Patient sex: F
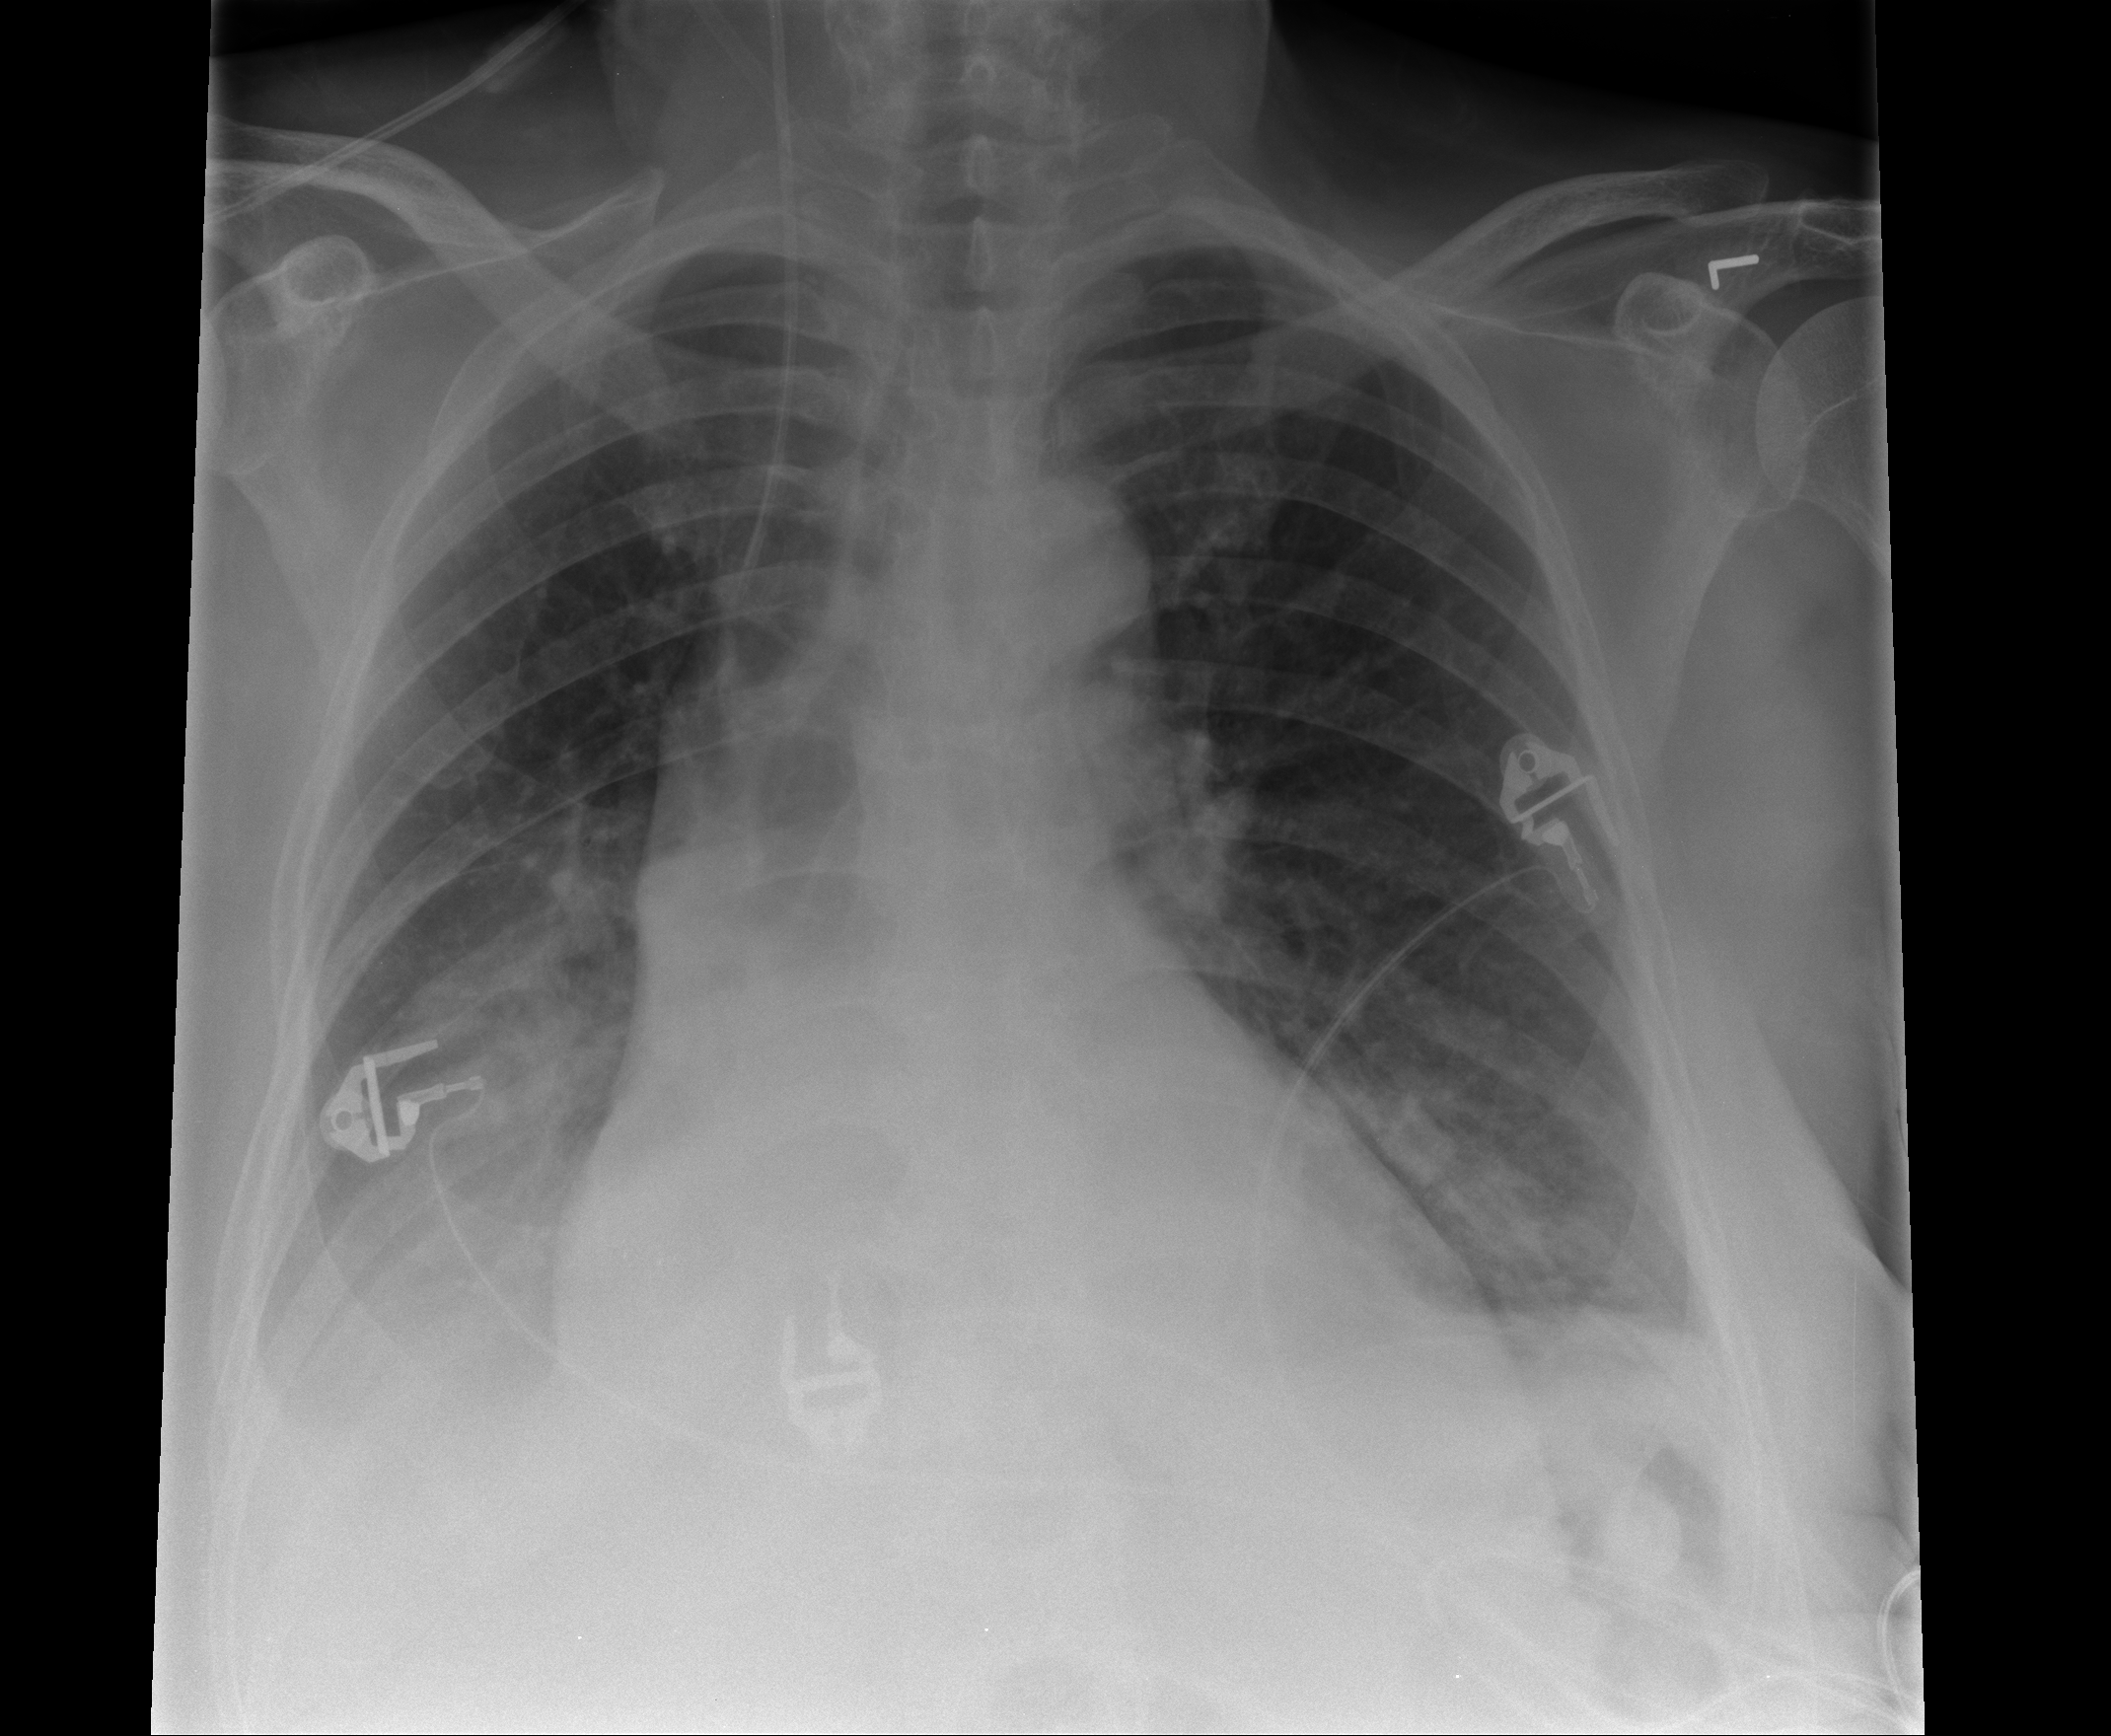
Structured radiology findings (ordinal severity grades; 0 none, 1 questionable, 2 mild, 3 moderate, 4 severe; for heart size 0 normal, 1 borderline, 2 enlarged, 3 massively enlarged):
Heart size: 2
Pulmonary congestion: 0
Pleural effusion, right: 2
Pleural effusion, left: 0
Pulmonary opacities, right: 0
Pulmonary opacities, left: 0
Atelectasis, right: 2
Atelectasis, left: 2